Interaction volume radius: 5 \u00c5
Interaction volume height: 15 \u00c5
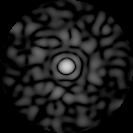
Disorder parameter: 0.8114